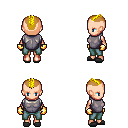
a pixel art fantasy rpg character, female body template, human, light skin, steel chest armor, teal pants, blonde short mohawk hairstyle, gold gloves, gray slippers, four views (front, back, left, right), 2x2 character sprite sheet, small pixel art, hard edges, no anti-aliasing